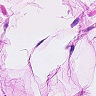
Metastatic tissue present: no